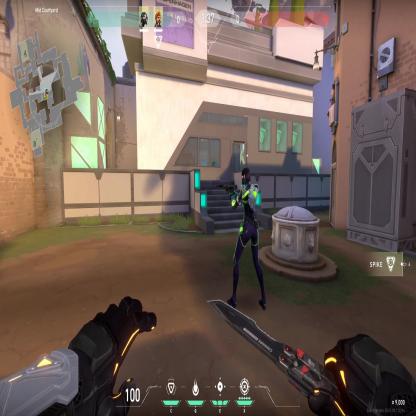
Label: teammate